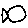
Label: fish